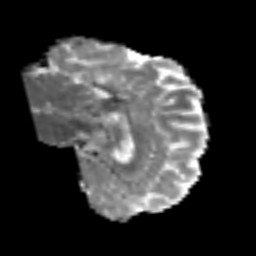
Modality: MD
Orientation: sagittal
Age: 62
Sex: male
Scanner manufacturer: siemens
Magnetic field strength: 3 T
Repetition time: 6.1 s
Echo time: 0.101 s